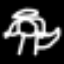
Label: angel